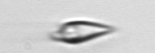
Label: Oxytoxum